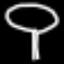
Label: mushroom